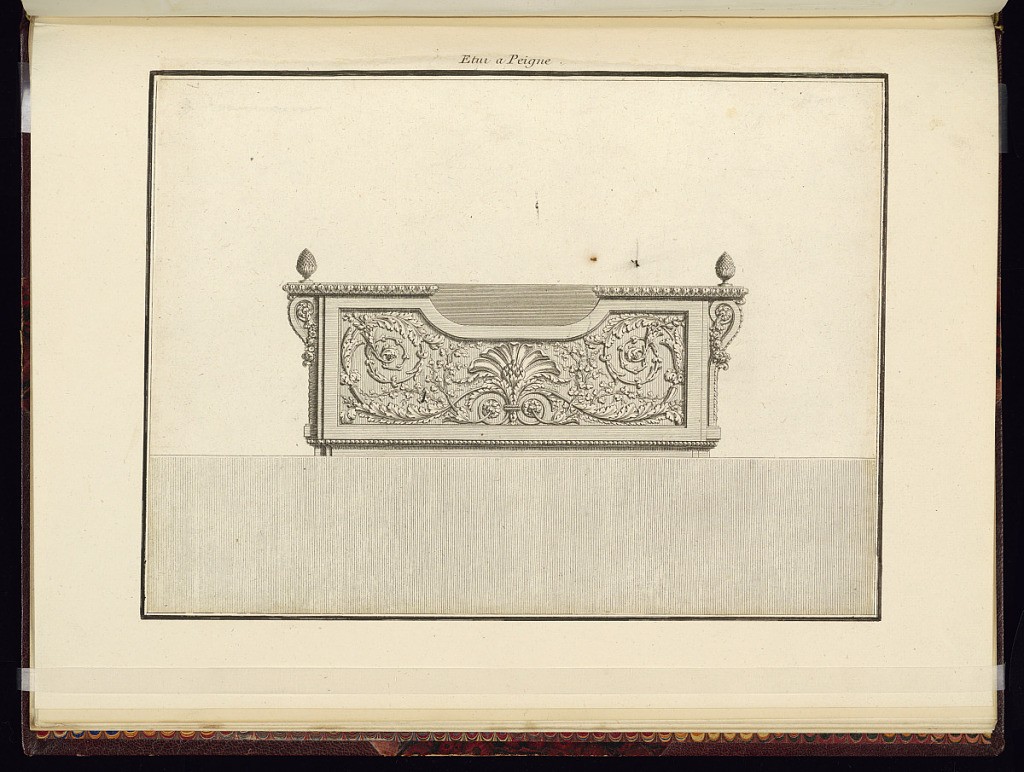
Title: Etui a Peigne
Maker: Jean François Forty, active 1775 – 1790
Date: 1774–88
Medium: Etching and engraving on paper
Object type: Print
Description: Design for a case to hold hair combs or hairbrushes decorated with scrolling leaves (rinceaux), foliate branches, rosettes, flowers, palmette or shell motifs, festoons of flowers, and acorn finials. The plate is titled.